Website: crate-barrel
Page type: account-selection
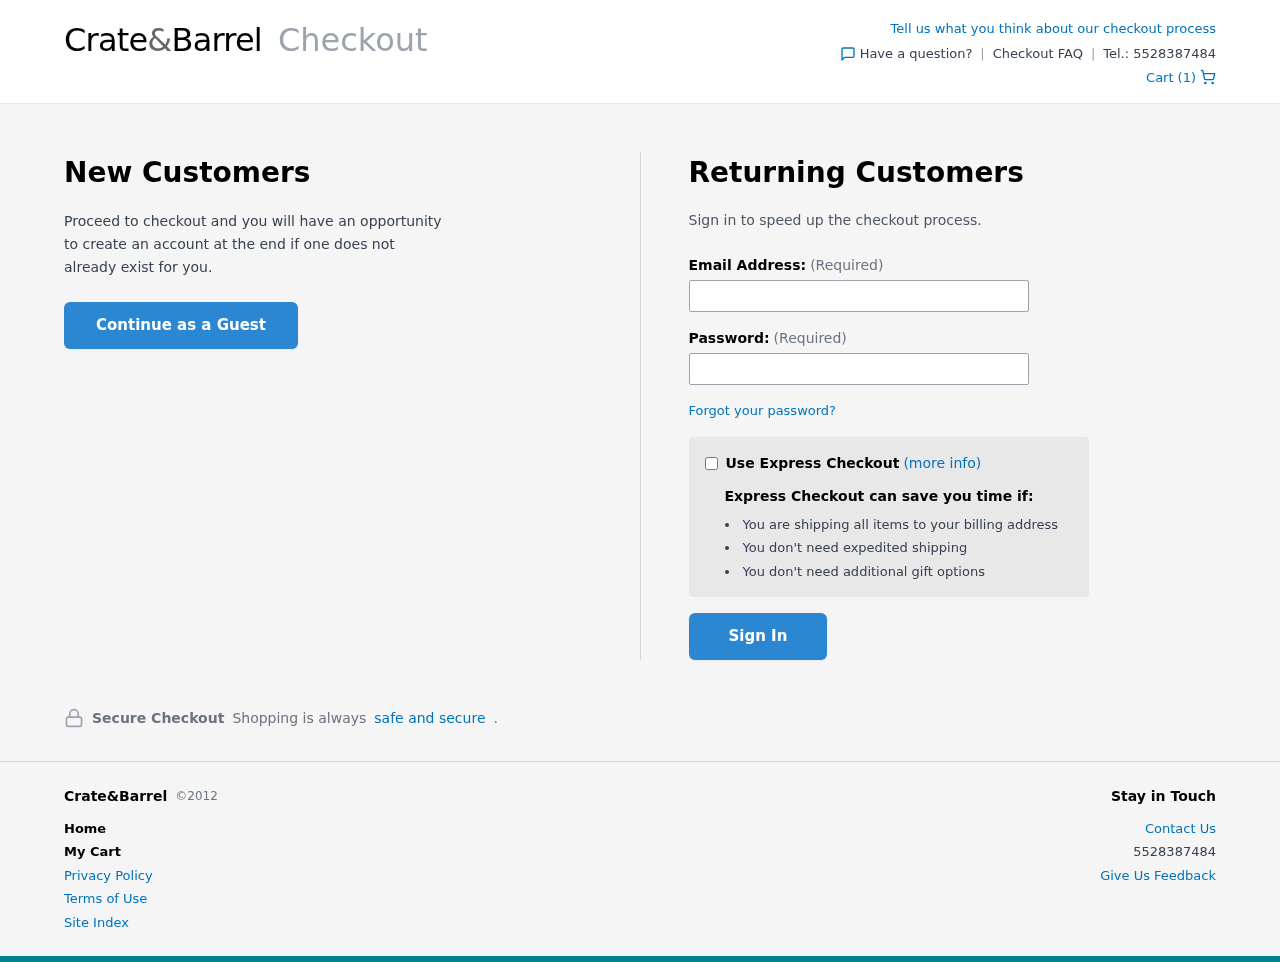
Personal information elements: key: PII_EMAIL
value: jane_vargas@hotmail.com
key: PII_PHONE
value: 5528387484
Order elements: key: ORDER_NUM_ITEMS
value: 1